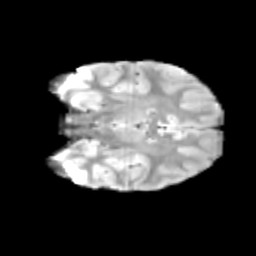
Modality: T2w
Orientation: coronal
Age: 11
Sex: male
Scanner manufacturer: siemens
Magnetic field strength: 3 T
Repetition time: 3.8 s
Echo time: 0.07 s